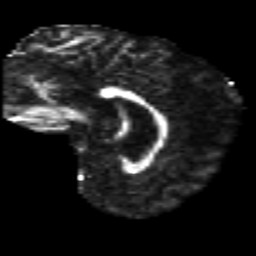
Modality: FA
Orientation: sagittal
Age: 46
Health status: ill
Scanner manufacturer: philips
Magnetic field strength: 3 T
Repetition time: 9 s
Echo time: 0.127 s